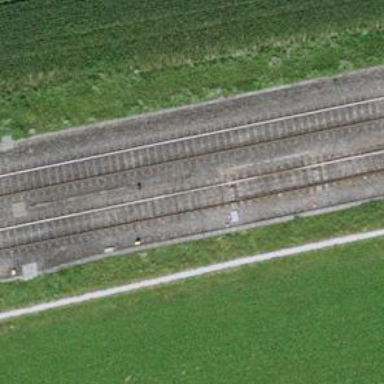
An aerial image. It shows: Railway switch.